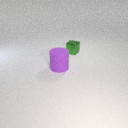
large purple rubber cylinder in front of small green metal cube